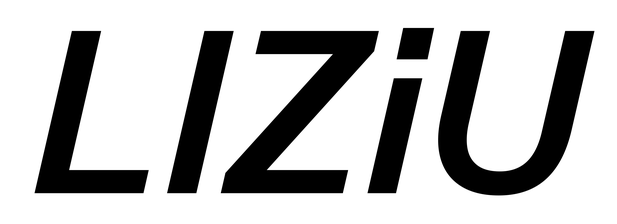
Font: InstrumentSans-Italic_SemiBold_Italic